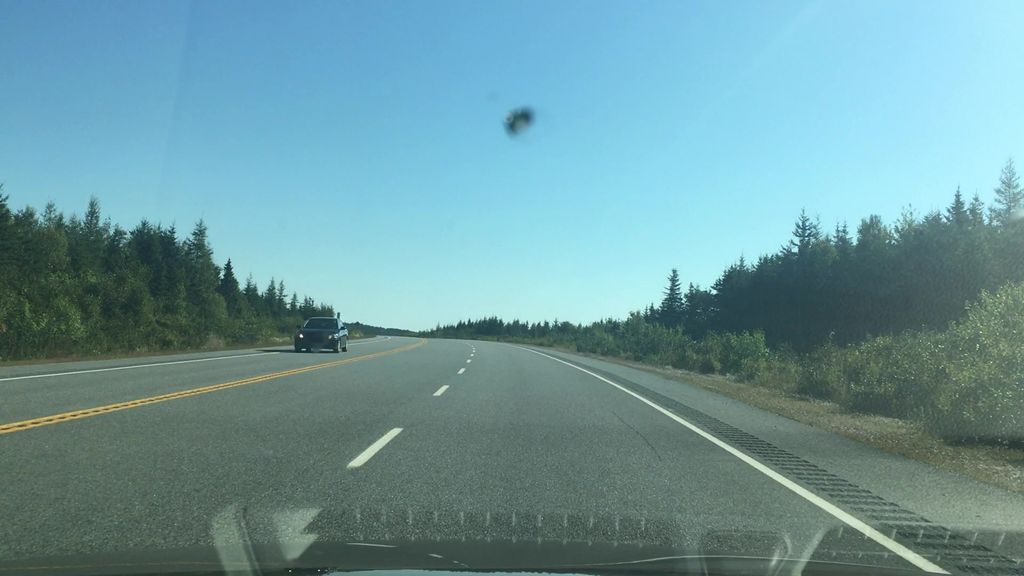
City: halifax